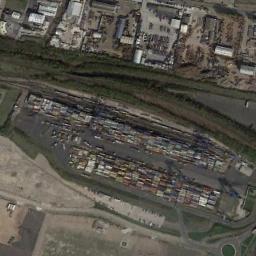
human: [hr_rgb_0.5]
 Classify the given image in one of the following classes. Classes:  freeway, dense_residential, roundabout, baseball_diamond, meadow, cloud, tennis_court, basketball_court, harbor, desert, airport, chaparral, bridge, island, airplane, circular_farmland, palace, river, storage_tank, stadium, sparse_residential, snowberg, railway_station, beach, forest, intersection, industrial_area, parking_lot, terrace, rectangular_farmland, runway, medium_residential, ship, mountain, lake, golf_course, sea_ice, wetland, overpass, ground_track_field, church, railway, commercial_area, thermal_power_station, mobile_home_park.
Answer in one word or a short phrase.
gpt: railway_station